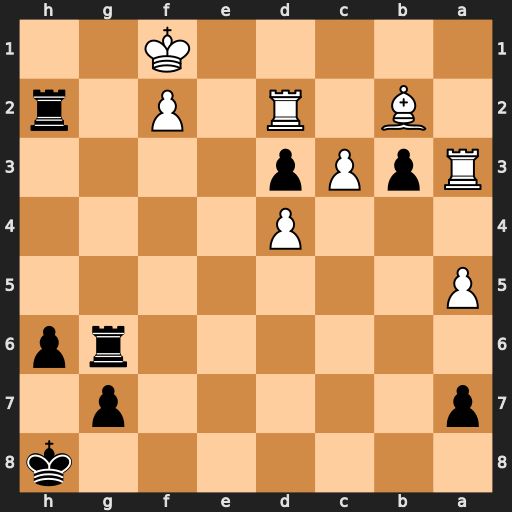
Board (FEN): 7k/p5p1/6rp/P7/3P4/RpPp4/1B1R1P1r/5K2
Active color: b
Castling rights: -
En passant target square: -
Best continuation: Rh1#